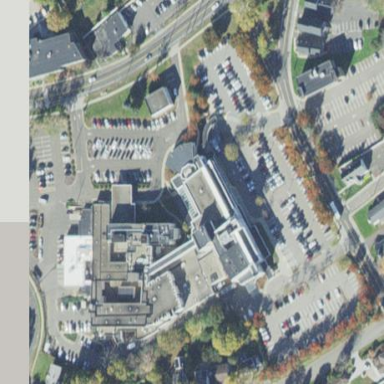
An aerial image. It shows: Hospital providing healthcare services.